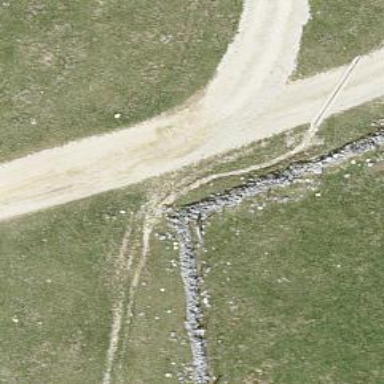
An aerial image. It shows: Wall is shown in the image.